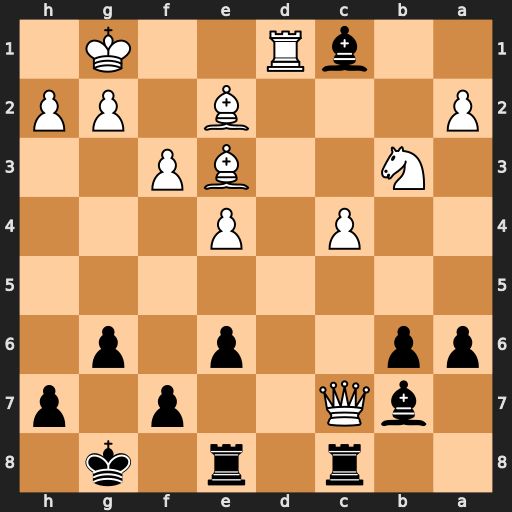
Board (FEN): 2r1r1k1/1bQ2p1p/pp2p1p1/8/2P1P3/1N2BP2/P3B1PP/2bR2K1
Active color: b
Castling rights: -
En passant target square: -
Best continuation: Bxe3+ Kf1 Rxc7